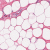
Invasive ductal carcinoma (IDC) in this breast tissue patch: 0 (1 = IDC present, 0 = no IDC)